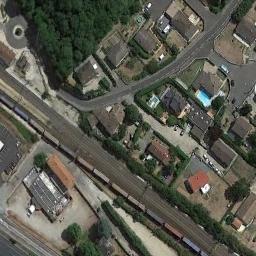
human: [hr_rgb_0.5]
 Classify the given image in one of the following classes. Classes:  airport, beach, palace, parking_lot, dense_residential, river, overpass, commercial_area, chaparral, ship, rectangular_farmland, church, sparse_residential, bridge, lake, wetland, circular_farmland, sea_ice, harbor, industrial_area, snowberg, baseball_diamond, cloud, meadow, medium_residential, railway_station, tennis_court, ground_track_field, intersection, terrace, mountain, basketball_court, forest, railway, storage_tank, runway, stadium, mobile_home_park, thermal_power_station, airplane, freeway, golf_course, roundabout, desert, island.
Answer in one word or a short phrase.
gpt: railway